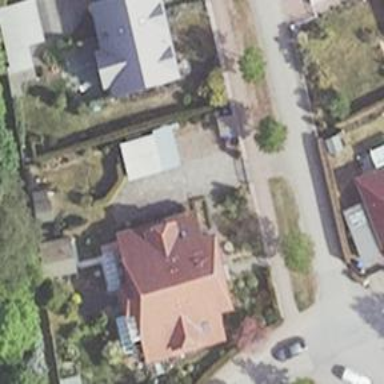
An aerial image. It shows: Detached building with half-hipped roof.